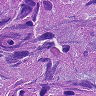
Metastatic tissue present: yes